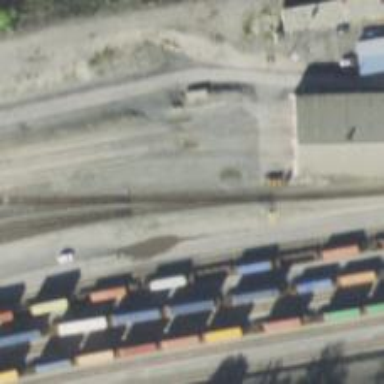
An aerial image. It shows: Railway yard in service.